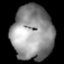
Tissue: lung
Cell type: Epithelial cells
Senescence score: 0.1306
Nuclear area (px): 2212
Mean DAPI intensity: 143.83